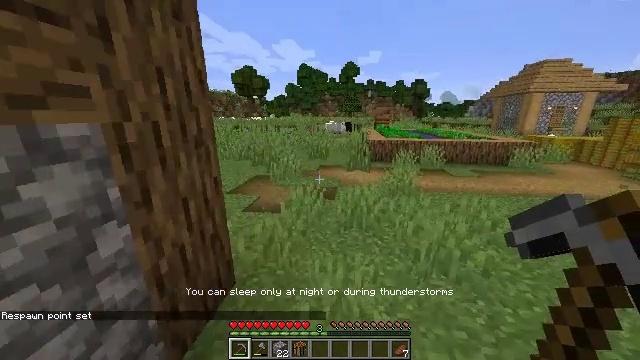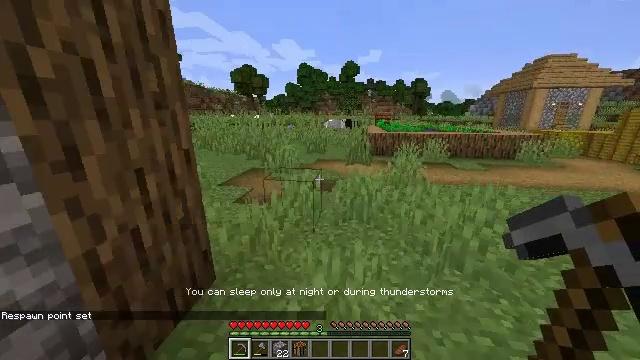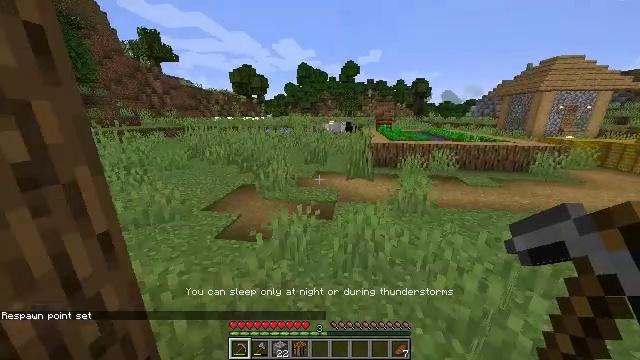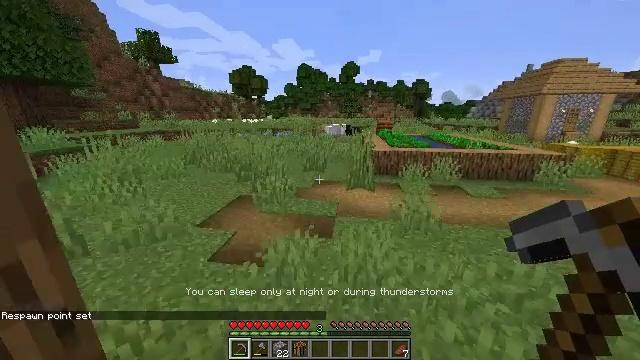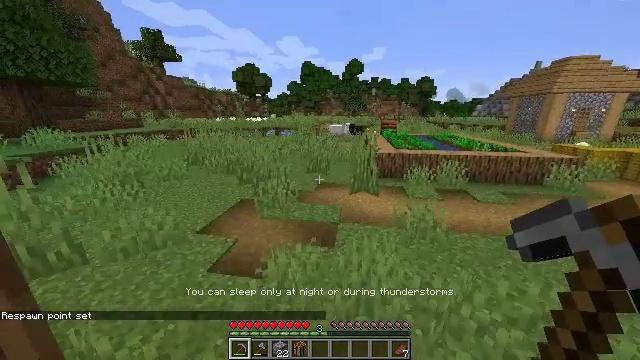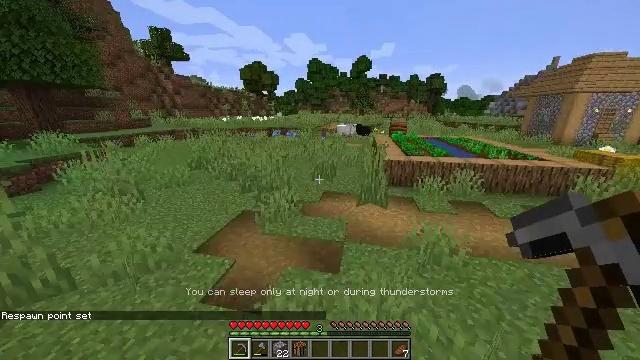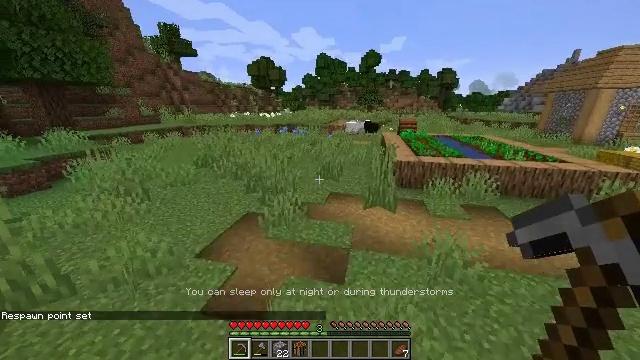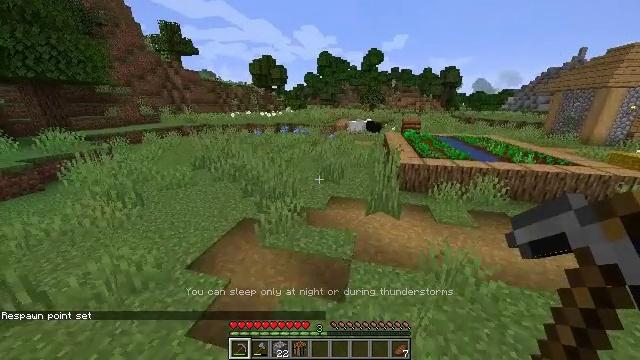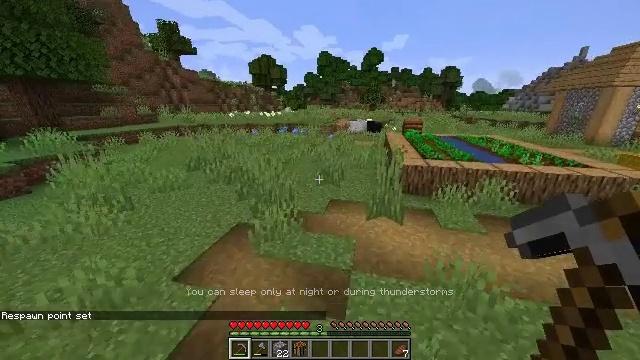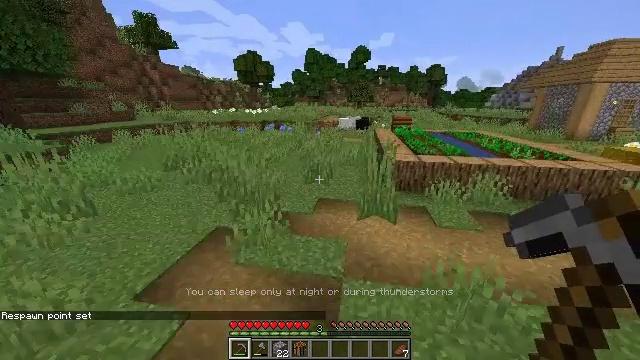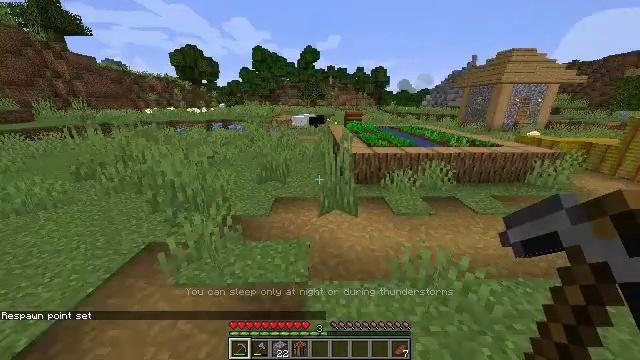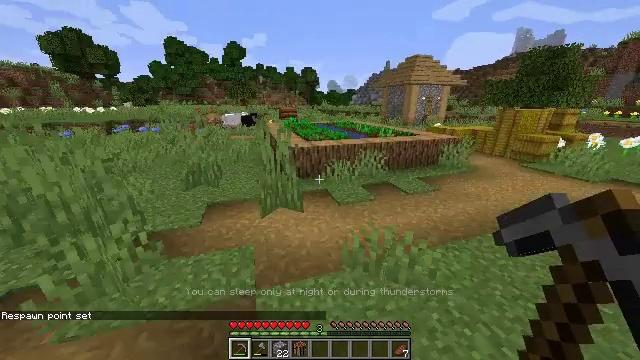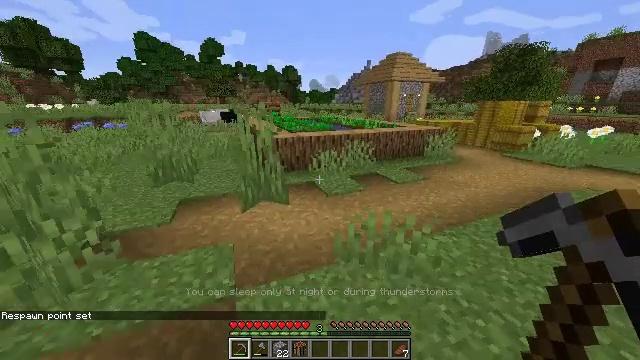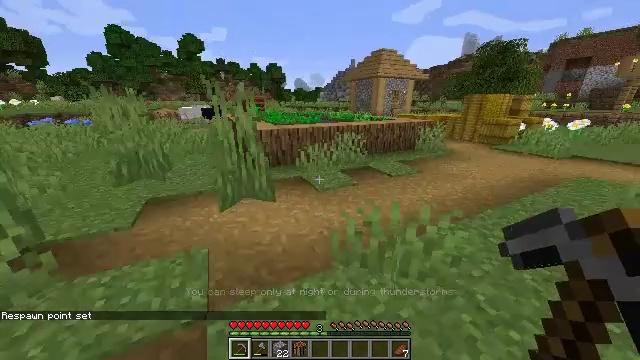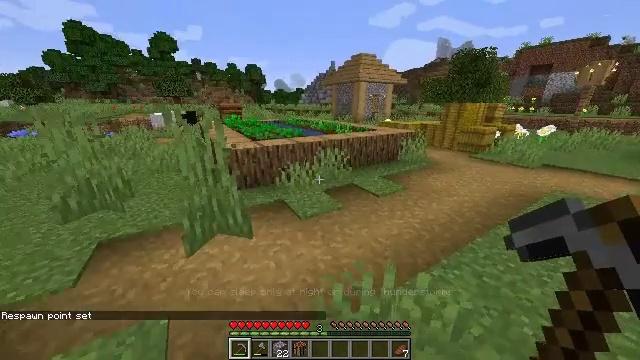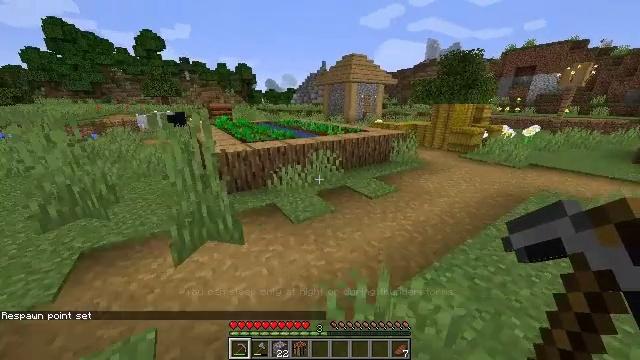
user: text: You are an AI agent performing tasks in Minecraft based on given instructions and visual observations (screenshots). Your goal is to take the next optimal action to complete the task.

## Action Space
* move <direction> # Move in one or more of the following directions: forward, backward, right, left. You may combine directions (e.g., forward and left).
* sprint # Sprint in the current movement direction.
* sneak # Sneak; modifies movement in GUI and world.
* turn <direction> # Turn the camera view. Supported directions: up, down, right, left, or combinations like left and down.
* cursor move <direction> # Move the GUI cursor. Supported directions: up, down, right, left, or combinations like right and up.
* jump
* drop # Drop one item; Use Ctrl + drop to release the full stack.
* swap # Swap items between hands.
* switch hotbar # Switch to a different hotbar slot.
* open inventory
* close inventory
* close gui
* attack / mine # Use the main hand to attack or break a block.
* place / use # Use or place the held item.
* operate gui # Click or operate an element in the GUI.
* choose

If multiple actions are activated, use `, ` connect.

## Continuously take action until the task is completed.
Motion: motion action
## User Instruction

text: Break the white bed to relocate it.
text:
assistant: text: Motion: move forward, sprint, jump
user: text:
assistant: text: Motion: move forward, sprint, jump
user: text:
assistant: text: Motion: move forward, sprint, jump
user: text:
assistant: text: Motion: move forward, sprint, jump
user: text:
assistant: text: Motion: move forward, sprint, turn left, jump
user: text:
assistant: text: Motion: move forward, sprint, turn left and down, jump
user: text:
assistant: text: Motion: move forward, sprint, jump
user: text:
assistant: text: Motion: move forward, sprint, jump
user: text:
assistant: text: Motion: move forward and move right, sprint, turn right, jump
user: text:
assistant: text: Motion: move forward and move right, sprint, turn right, jump
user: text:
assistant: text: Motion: move forward and move right, sprint, turn right, jump
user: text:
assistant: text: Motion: move forward and move right, sprint, turn right, jump
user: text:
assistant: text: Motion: move forward and move right, sprint, turn right, jump
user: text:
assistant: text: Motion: move forward and move right, sprint, turn right, jump
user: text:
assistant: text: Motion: move forward and move right, sprint, turn right, jump
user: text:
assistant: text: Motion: move forward and move right, sprint, jump
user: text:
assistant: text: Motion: move forward and move right, sprint, jump
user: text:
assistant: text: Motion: move forward and move right, sprint, jump
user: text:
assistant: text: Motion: move forward and move right, sprint
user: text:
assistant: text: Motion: move forward and move right, sprint
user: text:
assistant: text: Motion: move forward and move right, sprint, turn right
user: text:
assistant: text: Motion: move forward, sprint, turn right
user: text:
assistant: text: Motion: move forward, sprint, turn right and down
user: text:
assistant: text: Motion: move forward, sprint, turn right
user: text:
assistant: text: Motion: move forward, sprint
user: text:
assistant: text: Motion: move forward, sprint
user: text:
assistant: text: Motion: move forward, sprint
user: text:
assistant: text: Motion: move forward, sprint
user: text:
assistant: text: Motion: move forward, sprint, turn right
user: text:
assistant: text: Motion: move forward, sprint